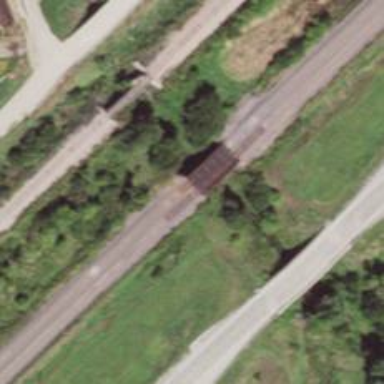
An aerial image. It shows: Railway bridge.